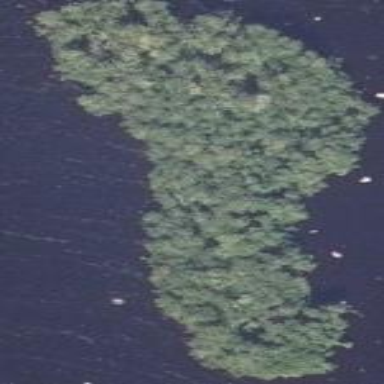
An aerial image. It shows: Islet covered with woodland.